Question: Currently working on and using .. I want to know to select values in box. The options are already selected.. If i want to select any two or more option. how can perform the action.
The HTML is follows:
'''
<select id="swpacksId" multiple="" style="width: 125px; display: none;" name="swPacks[]">
<option selected="" value="ADVIP">ADVIP</option>
<option selected="" value="ADVLEG">ADVLEG</option>
<option selected="" value="ADVSEC">ADVSEC</option>
<option selected="" value="Boot">Boot</option>
<option selected="" value="H323">H323</option>
<option selected="" value="IBC">IBC</option>
<option selected="" value="MULTI">MULTI</option>
<option selected="" value="None">None</option>
</select>
'''

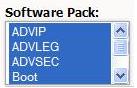
Answer: In a function pass a list of values use any delimiter lets say comma as a delimiter:
'''
public static void selectMultipelValues(String multipleVals) {
String multipleSel[] = multipleVals.split(",");
for (String valueToBeSelected : multipleSel) {
new Select(driver.findElement(By.id(propId))).selectByVisibleText(valueToBeSelected);
driver.findElement(By.id(ddObj)).sendKeys(Keys.CONTROL);
}
}
'''